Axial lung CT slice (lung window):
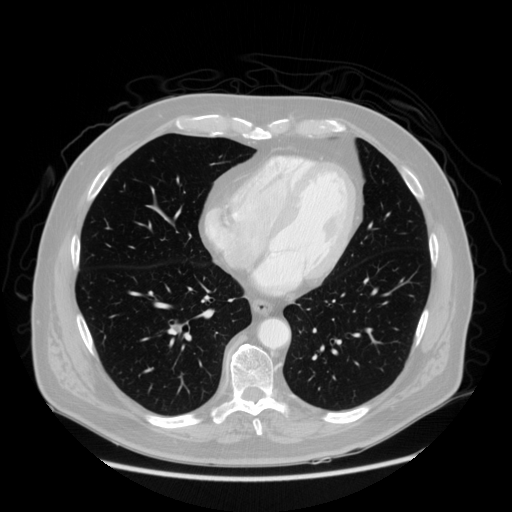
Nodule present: no